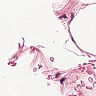
Metastatic tissue present: no